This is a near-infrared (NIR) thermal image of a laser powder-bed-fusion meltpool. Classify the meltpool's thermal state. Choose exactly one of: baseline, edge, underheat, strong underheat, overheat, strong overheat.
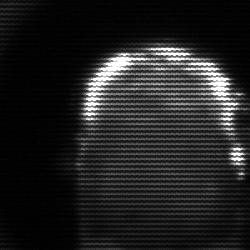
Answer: baseline